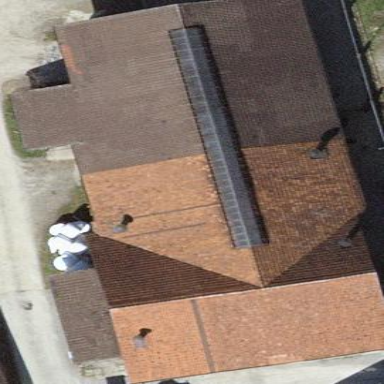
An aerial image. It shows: Stable building.